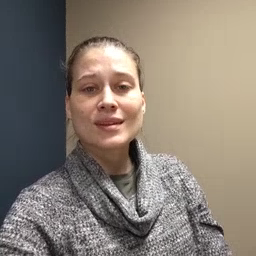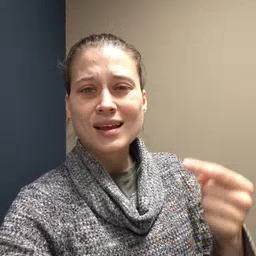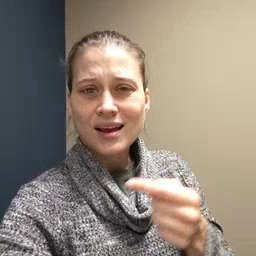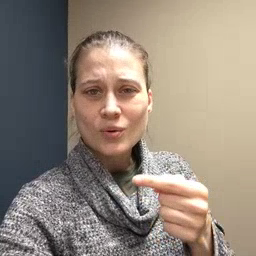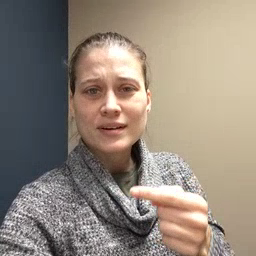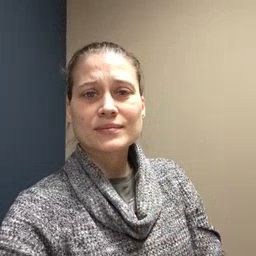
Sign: owie